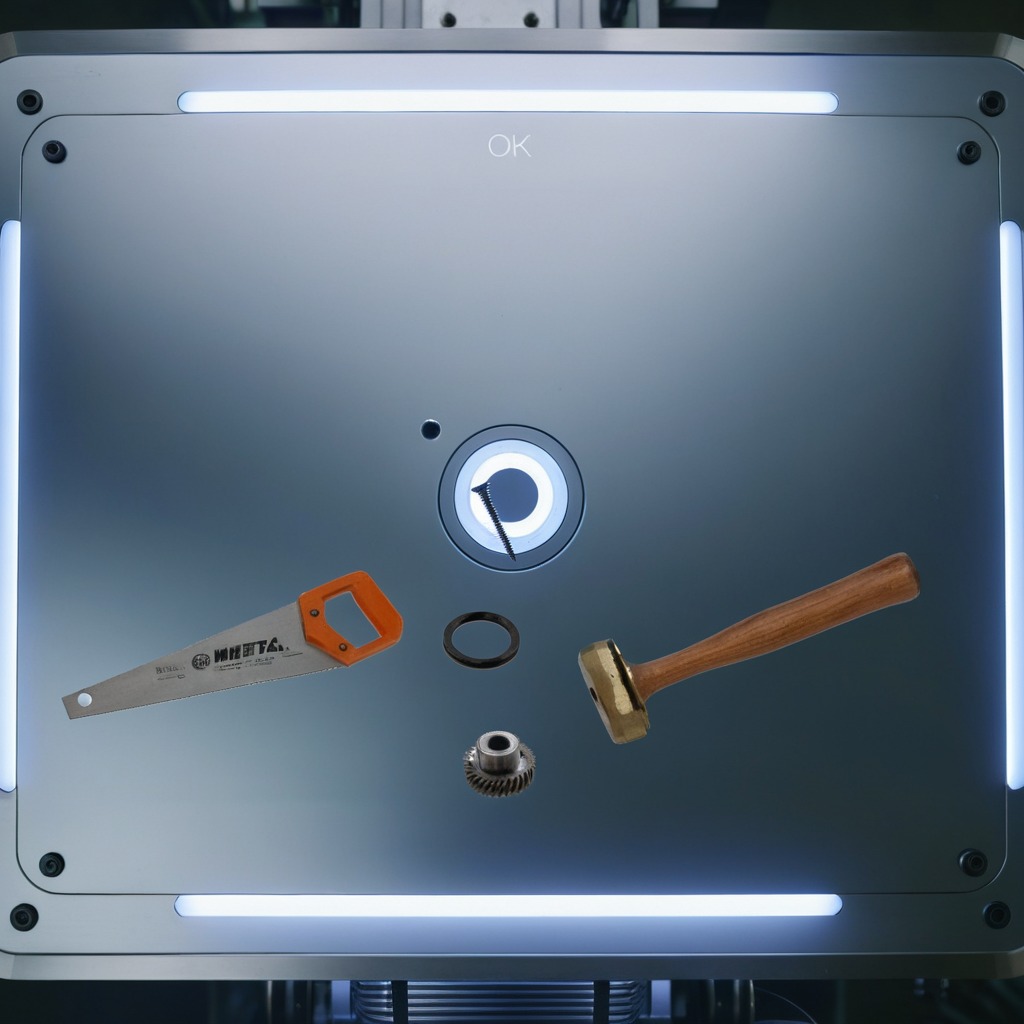
A rubber Oring, a steel gear with teeth, a hammer, a metal machine screw, and a handheld metal saw are lying on the metal table.